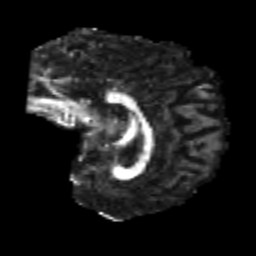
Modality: FA
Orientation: sagittal
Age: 24
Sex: male
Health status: healthy
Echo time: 0.074 s